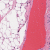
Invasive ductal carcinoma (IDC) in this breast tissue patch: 0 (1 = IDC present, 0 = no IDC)